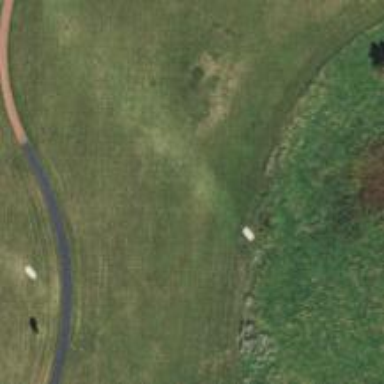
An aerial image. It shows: Disc golf tee area.